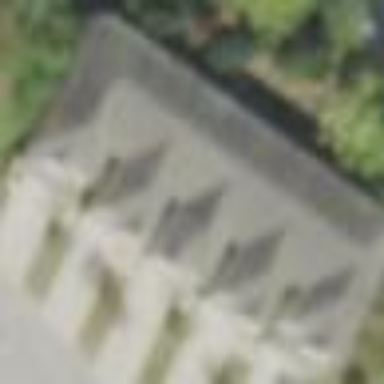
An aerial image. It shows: Image showing building with apartments.